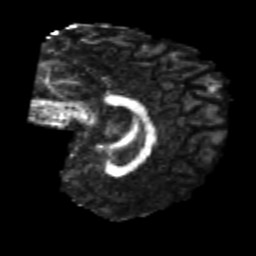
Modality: FA
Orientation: sagittal
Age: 22
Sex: male
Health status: healthy
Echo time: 0.074 s